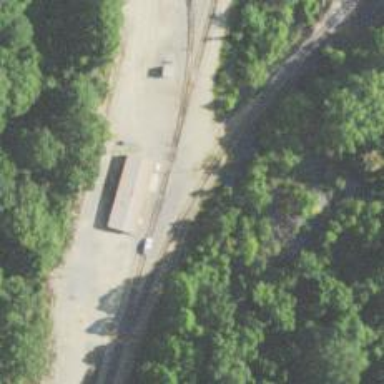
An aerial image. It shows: Rail spur service.